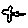
Label: bird